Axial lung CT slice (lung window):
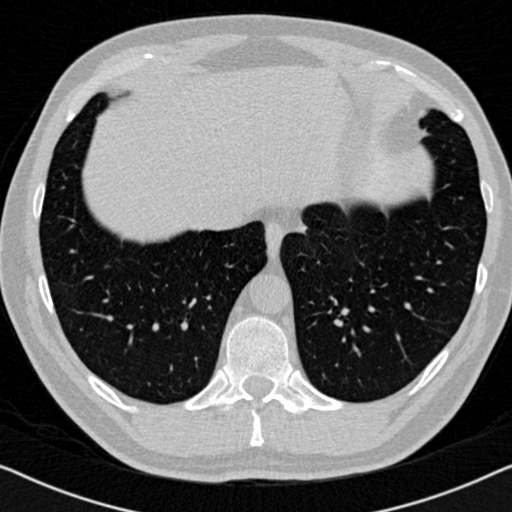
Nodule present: no